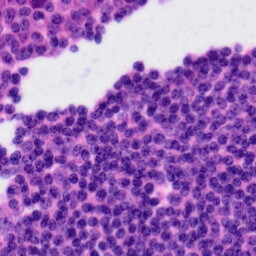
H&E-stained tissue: Tonsil